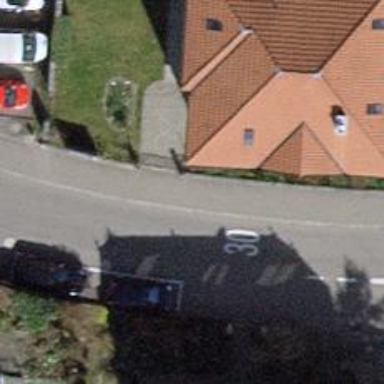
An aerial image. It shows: Sidewalk along the footway.